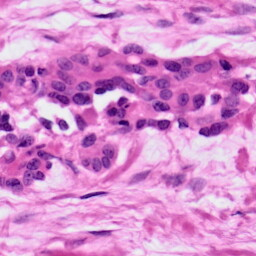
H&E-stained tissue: Ovarian